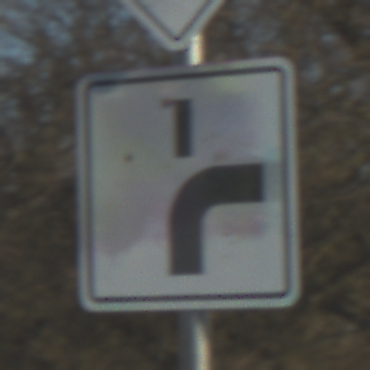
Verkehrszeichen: VerlaufVorfahrtsstrasse8
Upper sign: Vorfahrtsstrasse
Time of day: MorningAfternoon
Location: Outdoor (Nature)
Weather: Clear
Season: NotSpecified
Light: Natural